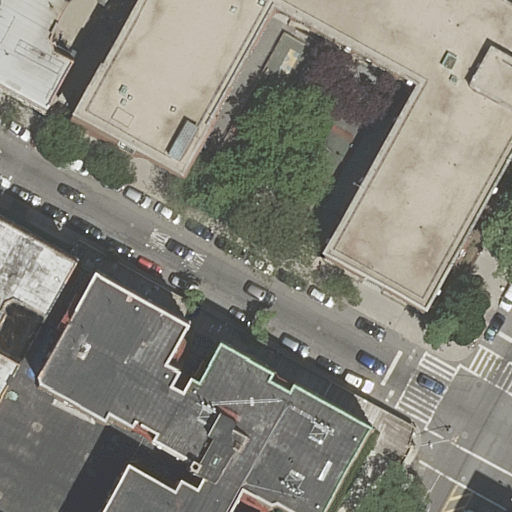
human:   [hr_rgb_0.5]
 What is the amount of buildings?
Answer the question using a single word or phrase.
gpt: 4

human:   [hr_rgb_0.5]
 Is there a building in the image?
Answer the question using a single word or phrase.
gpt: yes

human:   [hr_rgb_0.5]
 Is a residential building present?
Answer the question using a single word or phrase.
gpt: yes

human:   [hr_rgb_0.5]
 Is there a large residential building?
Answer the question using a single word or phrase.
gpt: yes

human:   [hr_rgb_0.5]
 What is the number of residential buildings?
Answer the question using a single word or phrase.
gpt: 3

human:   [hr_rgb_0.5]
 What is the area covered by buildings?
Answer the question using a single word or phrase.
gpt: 3062m2

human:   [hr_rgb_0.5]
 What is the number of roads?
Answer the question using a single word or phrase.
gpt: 4

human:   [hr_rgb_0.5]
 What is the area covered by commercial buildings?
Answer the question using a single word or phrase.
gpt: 0m2

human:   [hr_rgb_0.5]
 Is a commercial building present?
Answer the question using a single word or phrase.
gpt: no

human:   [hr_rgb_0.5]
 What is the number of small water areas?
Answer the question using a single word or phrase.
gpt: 0

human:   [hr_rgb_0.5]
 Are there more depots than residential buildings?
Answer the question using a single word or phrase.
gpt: no

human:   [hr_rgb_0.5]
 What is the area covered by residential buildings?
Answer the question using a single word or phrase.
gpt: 2790m2

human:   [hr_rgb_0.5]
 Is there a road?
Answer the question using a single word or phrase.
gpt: yes

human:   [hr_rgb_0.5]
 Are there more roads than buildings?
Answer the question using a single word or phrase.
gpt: no

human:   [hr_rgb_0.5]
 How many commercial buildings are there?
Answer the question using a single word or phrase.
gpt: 0

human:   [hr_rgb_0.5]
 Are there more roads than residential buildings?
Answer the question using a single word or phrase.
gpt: yes

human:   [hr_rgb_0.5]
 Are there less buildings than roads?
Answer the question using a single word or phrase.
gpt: no

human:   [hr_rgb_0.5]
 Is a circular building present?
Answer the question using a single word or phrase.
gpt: no

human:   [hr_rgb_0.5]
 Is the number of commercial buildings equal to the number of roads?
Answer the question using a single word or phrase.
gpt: no

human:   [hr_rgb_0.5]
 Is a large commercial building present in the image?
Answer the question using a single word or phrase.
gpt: no

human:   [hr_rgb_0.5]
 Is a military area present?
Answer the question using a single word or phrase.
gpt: no

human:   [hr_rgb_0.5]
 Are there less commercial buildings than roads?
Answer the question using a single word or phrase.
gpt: yes

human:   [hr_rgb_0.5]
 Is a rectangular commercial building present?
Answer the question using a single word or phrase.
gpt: no

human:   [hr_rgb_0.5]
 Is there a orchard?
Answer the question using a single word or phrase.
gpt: no

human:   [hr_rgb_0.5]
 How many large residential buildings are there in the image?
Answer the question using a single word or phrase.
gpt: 2

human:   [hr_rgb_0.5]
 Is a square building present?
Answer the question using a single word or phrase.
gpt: no

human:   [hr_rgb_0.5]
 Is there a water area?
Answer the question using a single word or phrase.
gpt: no

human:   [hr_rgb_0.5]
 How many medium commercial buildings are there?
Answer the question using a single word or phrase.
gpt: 0

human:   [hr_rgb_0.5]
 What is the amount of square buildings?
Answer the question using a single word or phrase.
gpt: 0

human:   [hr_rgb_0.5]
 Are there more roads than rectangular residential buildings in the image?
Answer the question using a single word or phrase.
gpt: yes

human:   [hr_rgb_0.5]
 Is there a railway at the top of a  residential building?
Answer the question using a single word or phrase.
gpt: no

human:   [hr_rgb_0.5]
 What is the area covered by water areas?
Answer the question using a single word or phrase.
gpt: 0m2

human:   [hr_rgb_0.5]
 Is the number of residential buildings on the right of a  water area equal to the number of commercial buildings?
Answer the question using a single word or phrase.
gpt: yes

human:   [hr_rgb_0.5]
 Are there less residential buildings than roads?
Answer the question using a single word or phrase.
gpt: yes

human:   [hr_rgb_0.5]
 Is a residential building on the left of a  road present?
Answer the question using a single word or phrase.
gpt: yes

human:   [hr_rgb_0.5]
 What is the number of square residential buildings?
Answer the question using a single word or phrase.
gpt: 0

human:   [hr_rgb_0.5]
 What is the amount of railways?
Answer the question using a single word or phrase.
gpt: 0

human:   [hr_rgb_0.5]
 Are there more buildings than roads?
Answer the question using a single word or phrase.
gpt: no

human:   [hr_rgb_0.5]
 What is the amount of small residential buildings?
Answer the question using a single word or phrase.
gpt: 0

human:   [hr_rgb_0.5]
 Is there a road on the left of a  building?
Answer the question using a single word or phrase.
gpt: yes

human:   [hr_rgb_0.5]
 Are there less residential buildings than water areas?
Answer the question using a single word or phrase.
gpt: no

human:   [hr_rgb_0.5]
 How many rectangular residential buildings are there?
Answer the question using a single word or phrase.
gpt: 0

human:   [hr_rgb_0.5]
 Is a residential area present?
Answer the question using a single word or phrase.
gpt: no

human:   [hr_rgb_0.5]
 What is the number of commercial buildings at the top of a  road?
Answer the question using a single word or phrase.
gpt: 0

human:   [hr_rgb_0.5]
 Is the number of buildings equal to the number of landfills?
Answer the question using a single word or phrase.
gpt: no

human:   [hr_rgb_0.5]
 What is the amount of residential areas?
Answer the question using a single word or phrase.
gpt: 0

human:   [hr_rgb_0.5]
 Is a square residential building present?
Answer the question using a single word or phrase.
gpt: no

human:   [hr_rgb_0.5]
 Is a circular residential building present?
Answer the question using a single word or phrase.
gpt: no

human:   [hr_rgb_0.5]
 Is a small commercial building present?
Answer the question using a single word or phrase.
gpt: no

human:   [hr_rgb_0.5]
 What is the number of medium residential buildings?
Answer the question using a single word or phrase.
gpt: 1

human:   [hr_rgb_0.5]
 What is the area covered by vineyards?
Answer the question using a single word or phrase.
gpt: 0m2

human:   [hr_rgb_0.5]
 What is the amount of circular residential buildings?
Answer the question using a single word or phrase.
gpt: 0

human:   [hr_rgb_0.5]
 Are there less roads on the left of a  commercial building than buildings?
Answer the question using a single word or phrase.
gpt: yes

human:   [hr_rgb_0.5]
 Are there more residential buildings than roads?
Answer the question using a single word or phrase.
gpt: no

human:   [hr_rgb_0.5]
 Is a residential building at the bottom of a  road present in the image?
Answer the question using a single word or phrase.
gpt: yes

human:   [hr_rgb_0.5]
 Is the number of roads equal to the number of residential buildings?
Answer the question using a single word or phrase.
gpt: no

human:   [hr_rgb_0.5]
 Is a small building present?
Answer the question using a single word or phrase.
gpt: no

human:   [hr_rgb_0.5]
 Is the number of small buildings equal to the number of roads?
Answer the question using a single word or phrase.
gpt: no

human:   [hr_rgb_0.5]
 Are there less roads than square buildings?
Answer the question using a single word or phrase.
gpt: no

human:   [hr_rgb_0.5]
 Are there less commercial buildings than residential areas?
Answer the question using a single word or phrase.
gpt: no

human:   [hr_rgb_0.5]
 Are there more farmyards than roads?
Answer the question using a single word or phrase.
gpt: no

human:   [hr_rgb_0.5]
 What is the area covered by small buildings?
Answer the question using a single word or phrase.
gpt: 0m2

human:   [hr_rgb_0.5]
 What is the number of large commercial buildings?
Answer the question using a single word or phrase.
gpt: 0

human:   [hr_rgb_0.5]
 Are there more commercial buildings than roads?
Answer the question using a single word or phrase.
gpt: no